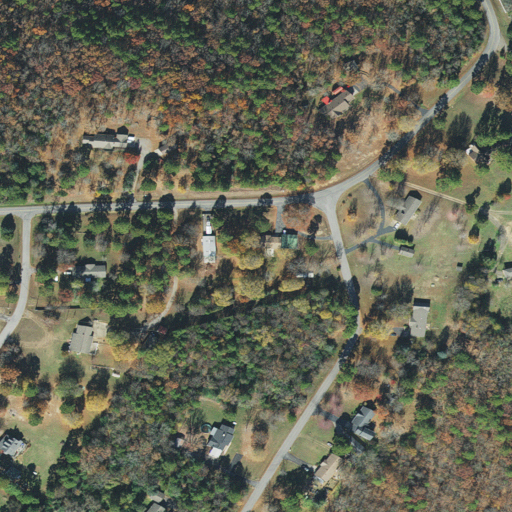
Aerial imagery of mountain in Arkansas named Linker Mountain containing evergreen forest, deciduous forest, pasture, open development, low intensity development, mixed forest, and grassland